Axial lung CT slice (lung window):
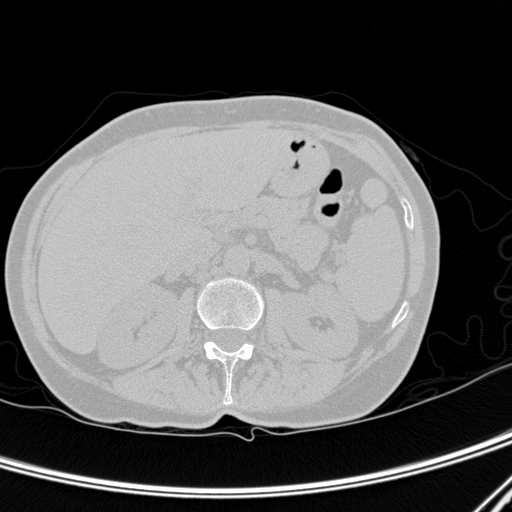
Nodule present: no